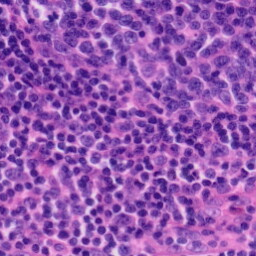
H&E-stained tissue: Tonsil